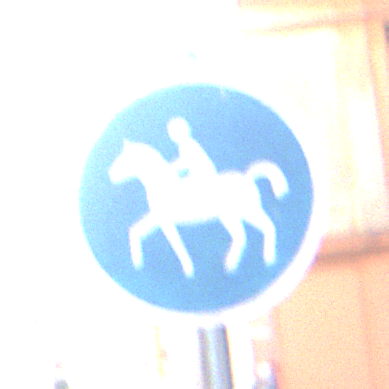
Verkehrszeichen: Reitweg
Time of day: SunriseSunset
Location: Outdoor (Urban)
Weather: Clear
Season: NotSpecified
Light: Natural